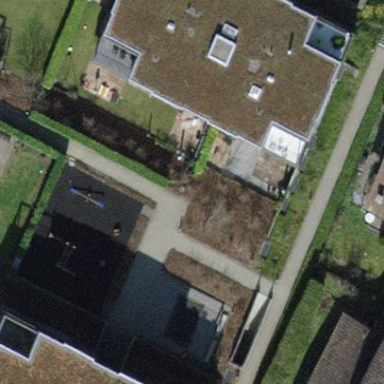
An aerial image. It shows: Group of garages.